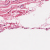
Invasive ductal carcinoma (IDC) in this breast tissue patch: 0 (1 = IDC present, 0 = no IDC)